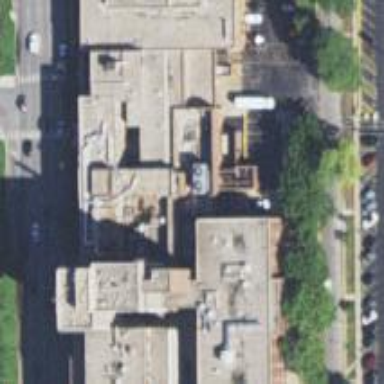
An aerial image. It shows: Hospital building.